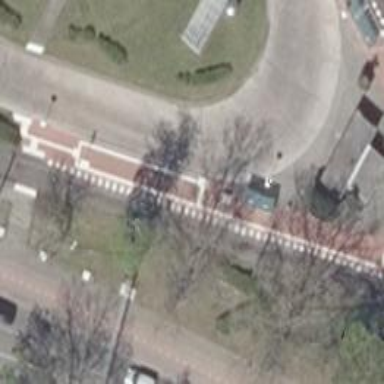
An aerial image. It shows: Tram stop with shelter.